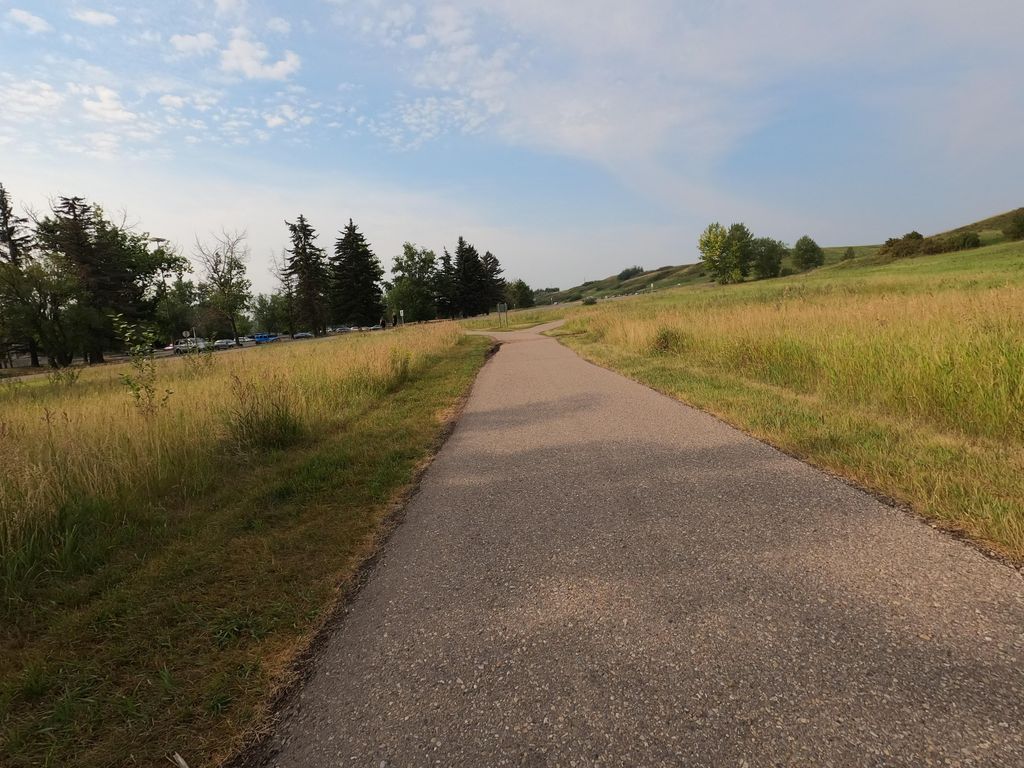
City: calgary